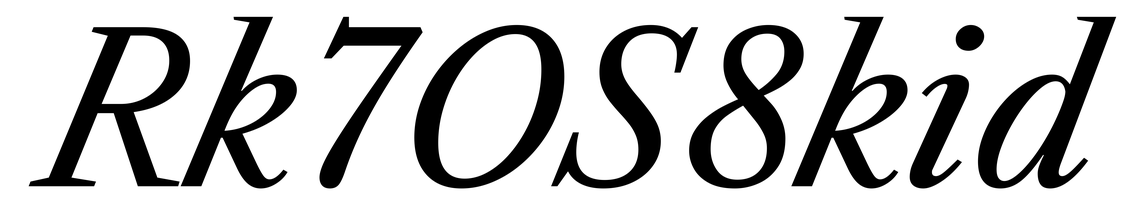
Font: LibreCaslonText-Italic_Italic